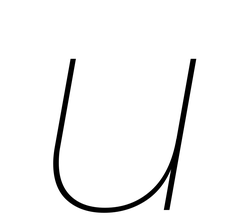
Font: Poppins-ThinItalic